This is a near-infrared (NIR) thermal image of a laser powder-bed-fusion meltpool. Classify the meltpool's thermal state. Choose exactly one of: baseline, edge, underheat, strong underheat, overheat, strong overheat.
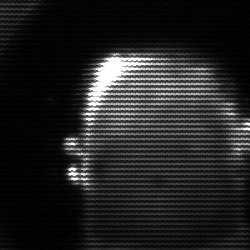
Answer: baseline